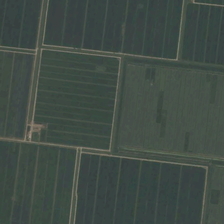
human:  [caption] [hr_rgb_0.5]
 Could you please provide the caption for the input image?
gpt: many pieces of green farmlands are together .

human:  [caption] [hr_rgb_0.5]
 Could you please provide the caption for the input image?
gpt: many pieces of green farmlands are together .

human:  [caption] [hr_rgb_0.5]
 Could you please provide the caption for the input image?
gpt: many pieces of green farmlands are together .

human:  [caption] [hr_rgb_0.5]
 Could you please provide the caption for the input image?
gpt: many pieces of green farmlands are together .

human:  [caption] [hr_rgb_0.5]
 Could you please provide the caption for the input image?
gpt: many pieces of green farmlands are together .